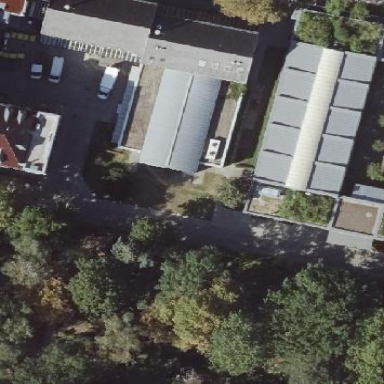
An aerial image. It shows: Hospital building.